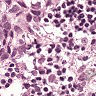
Metastatic tissue present: yes